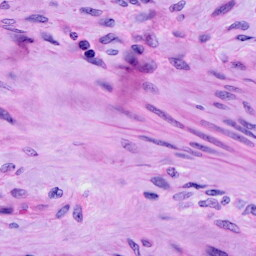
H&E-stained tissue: Cervix